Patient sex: M
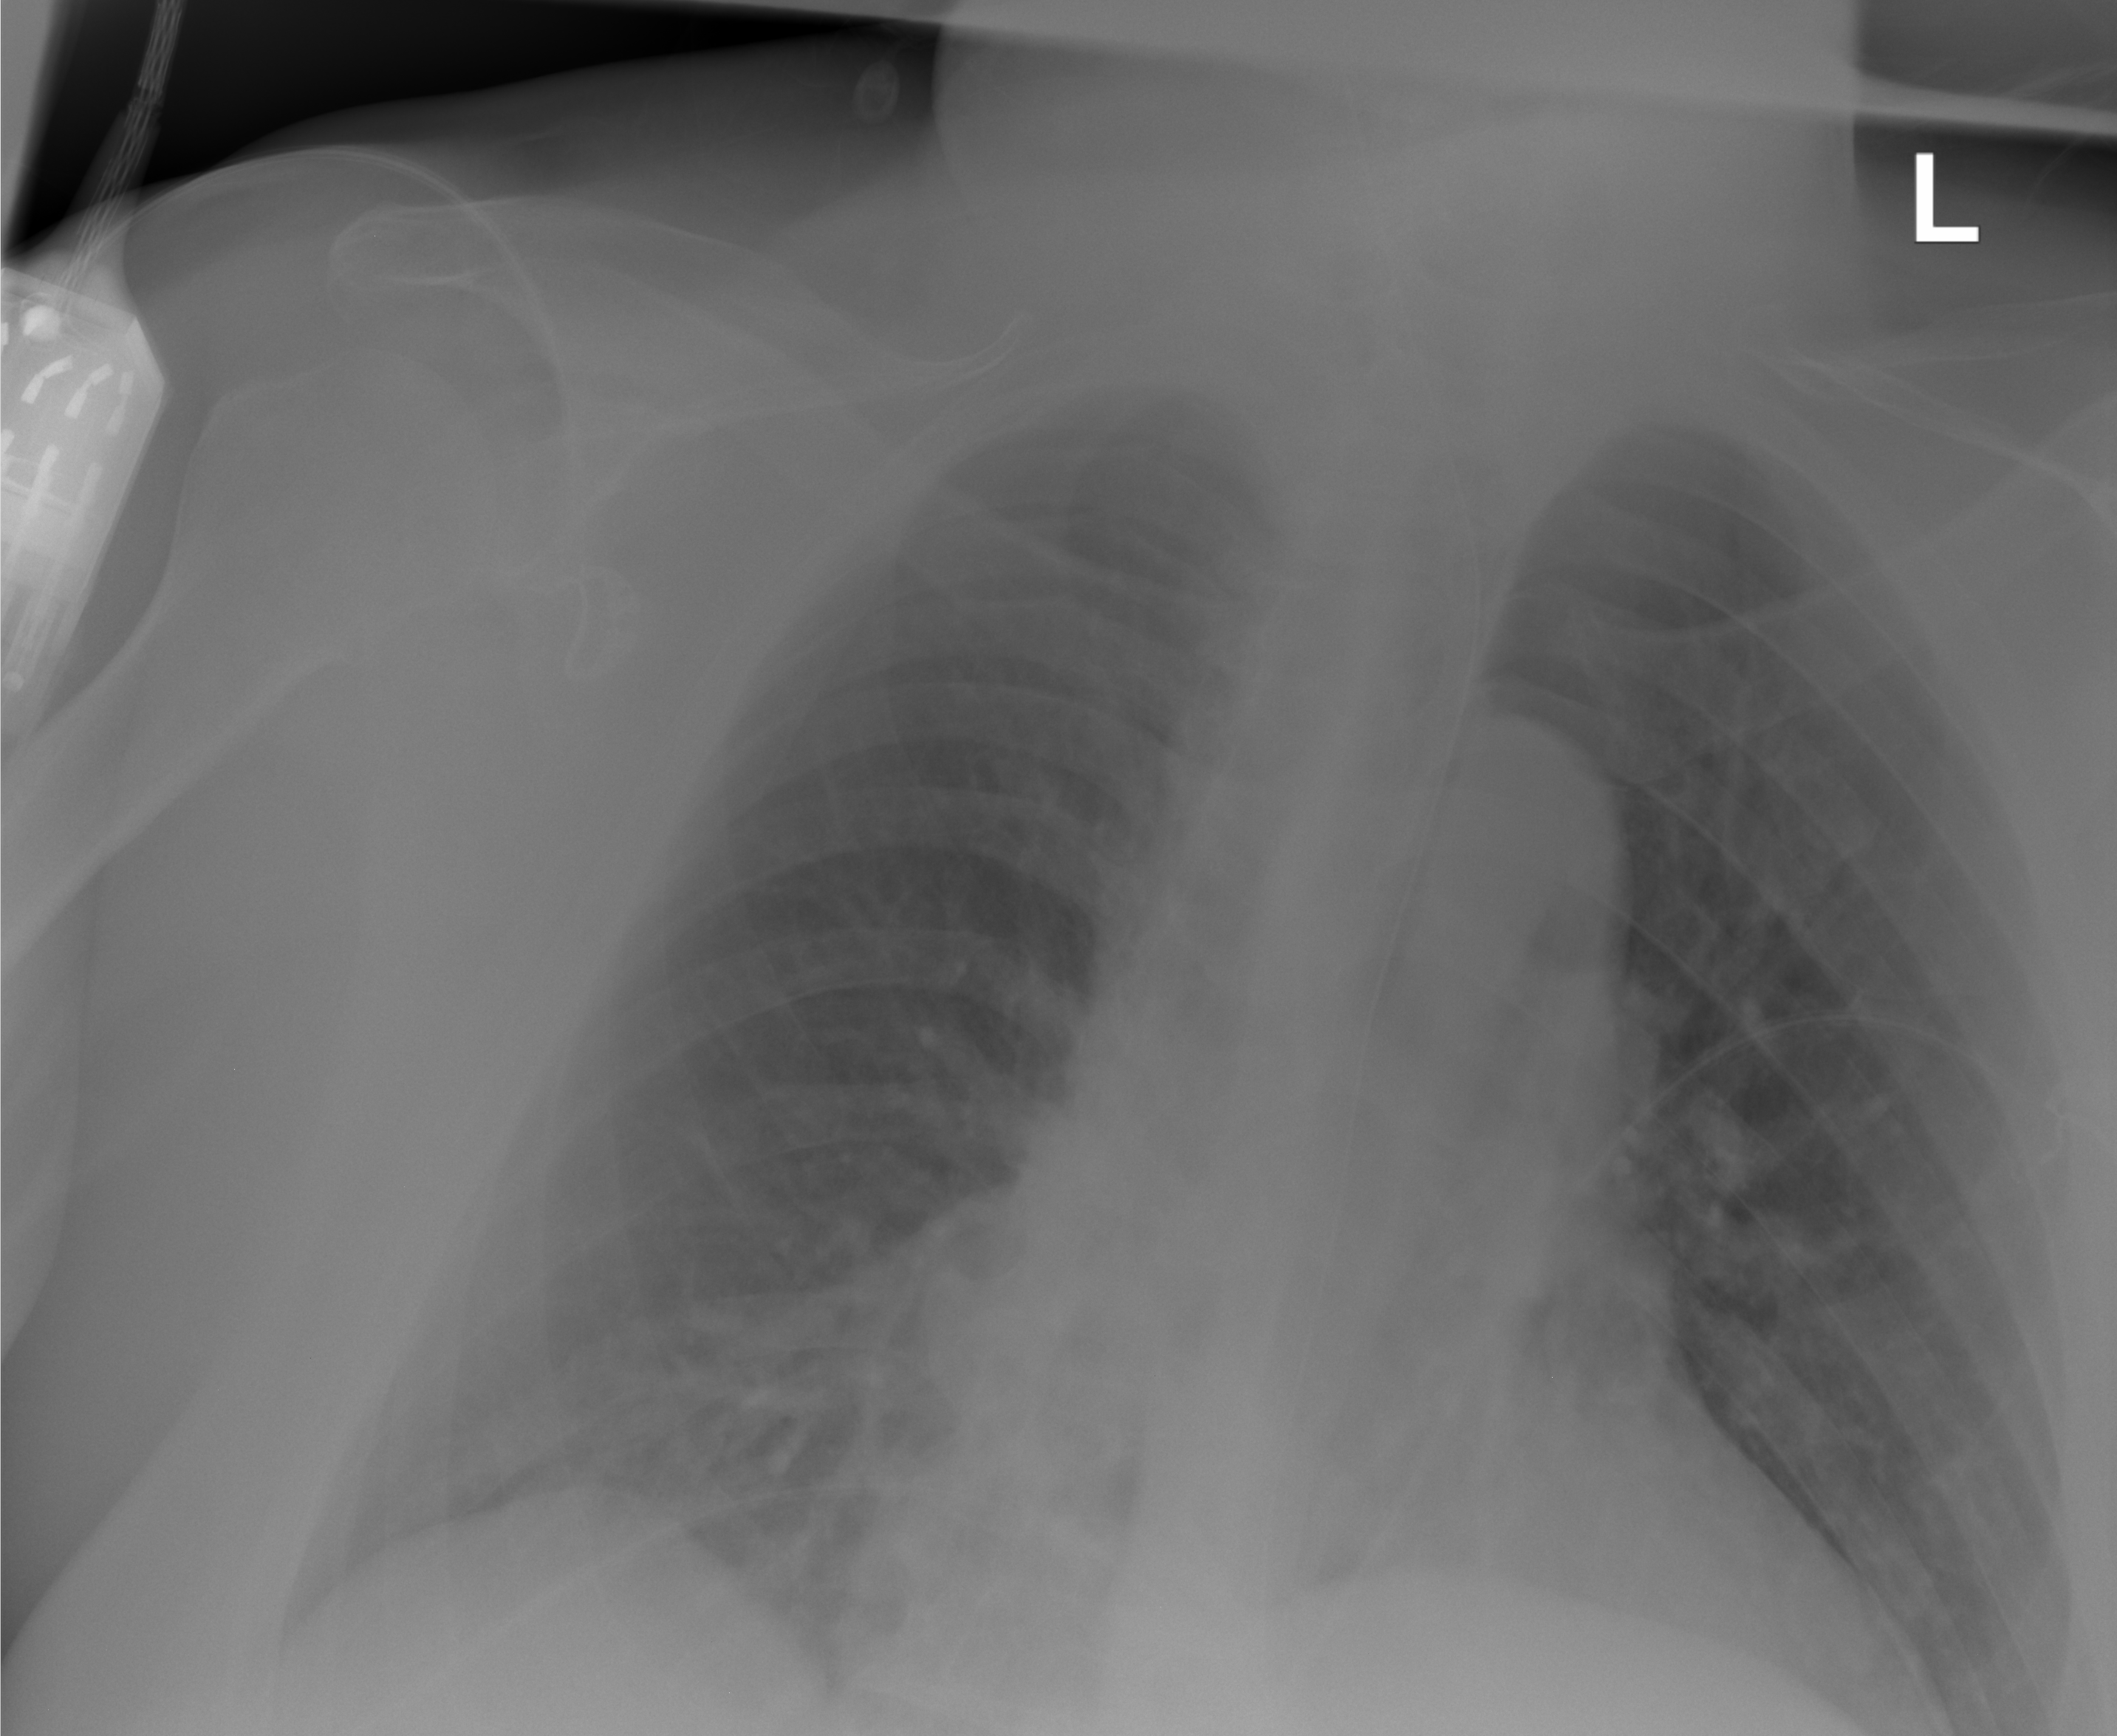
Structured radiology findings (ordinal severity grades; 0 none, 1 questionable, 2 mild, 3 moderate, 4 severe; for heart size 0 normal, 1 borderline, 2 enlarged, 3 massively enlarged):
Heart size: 1
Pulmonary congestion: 2
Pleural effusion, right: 1
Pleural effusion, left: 0
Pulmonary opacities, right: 0
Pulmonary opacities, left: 0
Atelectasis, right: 0
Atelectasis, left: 0